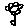
Label: flower